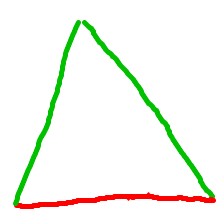
Shape: triangle